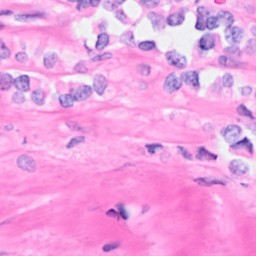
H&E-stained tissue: Breast